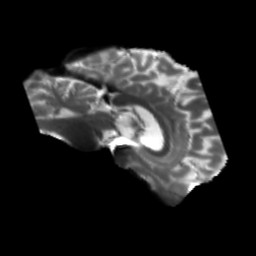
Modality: T2w
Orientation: sagittal
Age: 63
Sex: male
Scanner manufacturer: siemens
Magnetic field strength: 3 T
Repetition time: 5.25 s
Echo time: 0.08 s